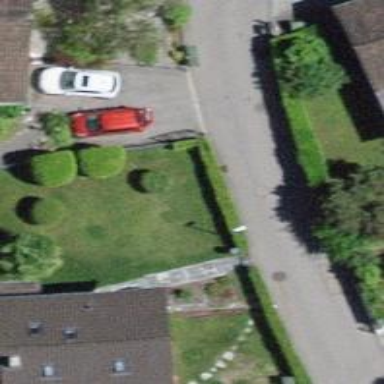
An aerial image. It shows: Residential road.